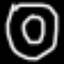
Label: donut